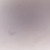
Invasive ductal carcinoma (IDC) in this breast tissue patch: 0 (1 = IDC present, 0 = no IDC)